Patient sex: M
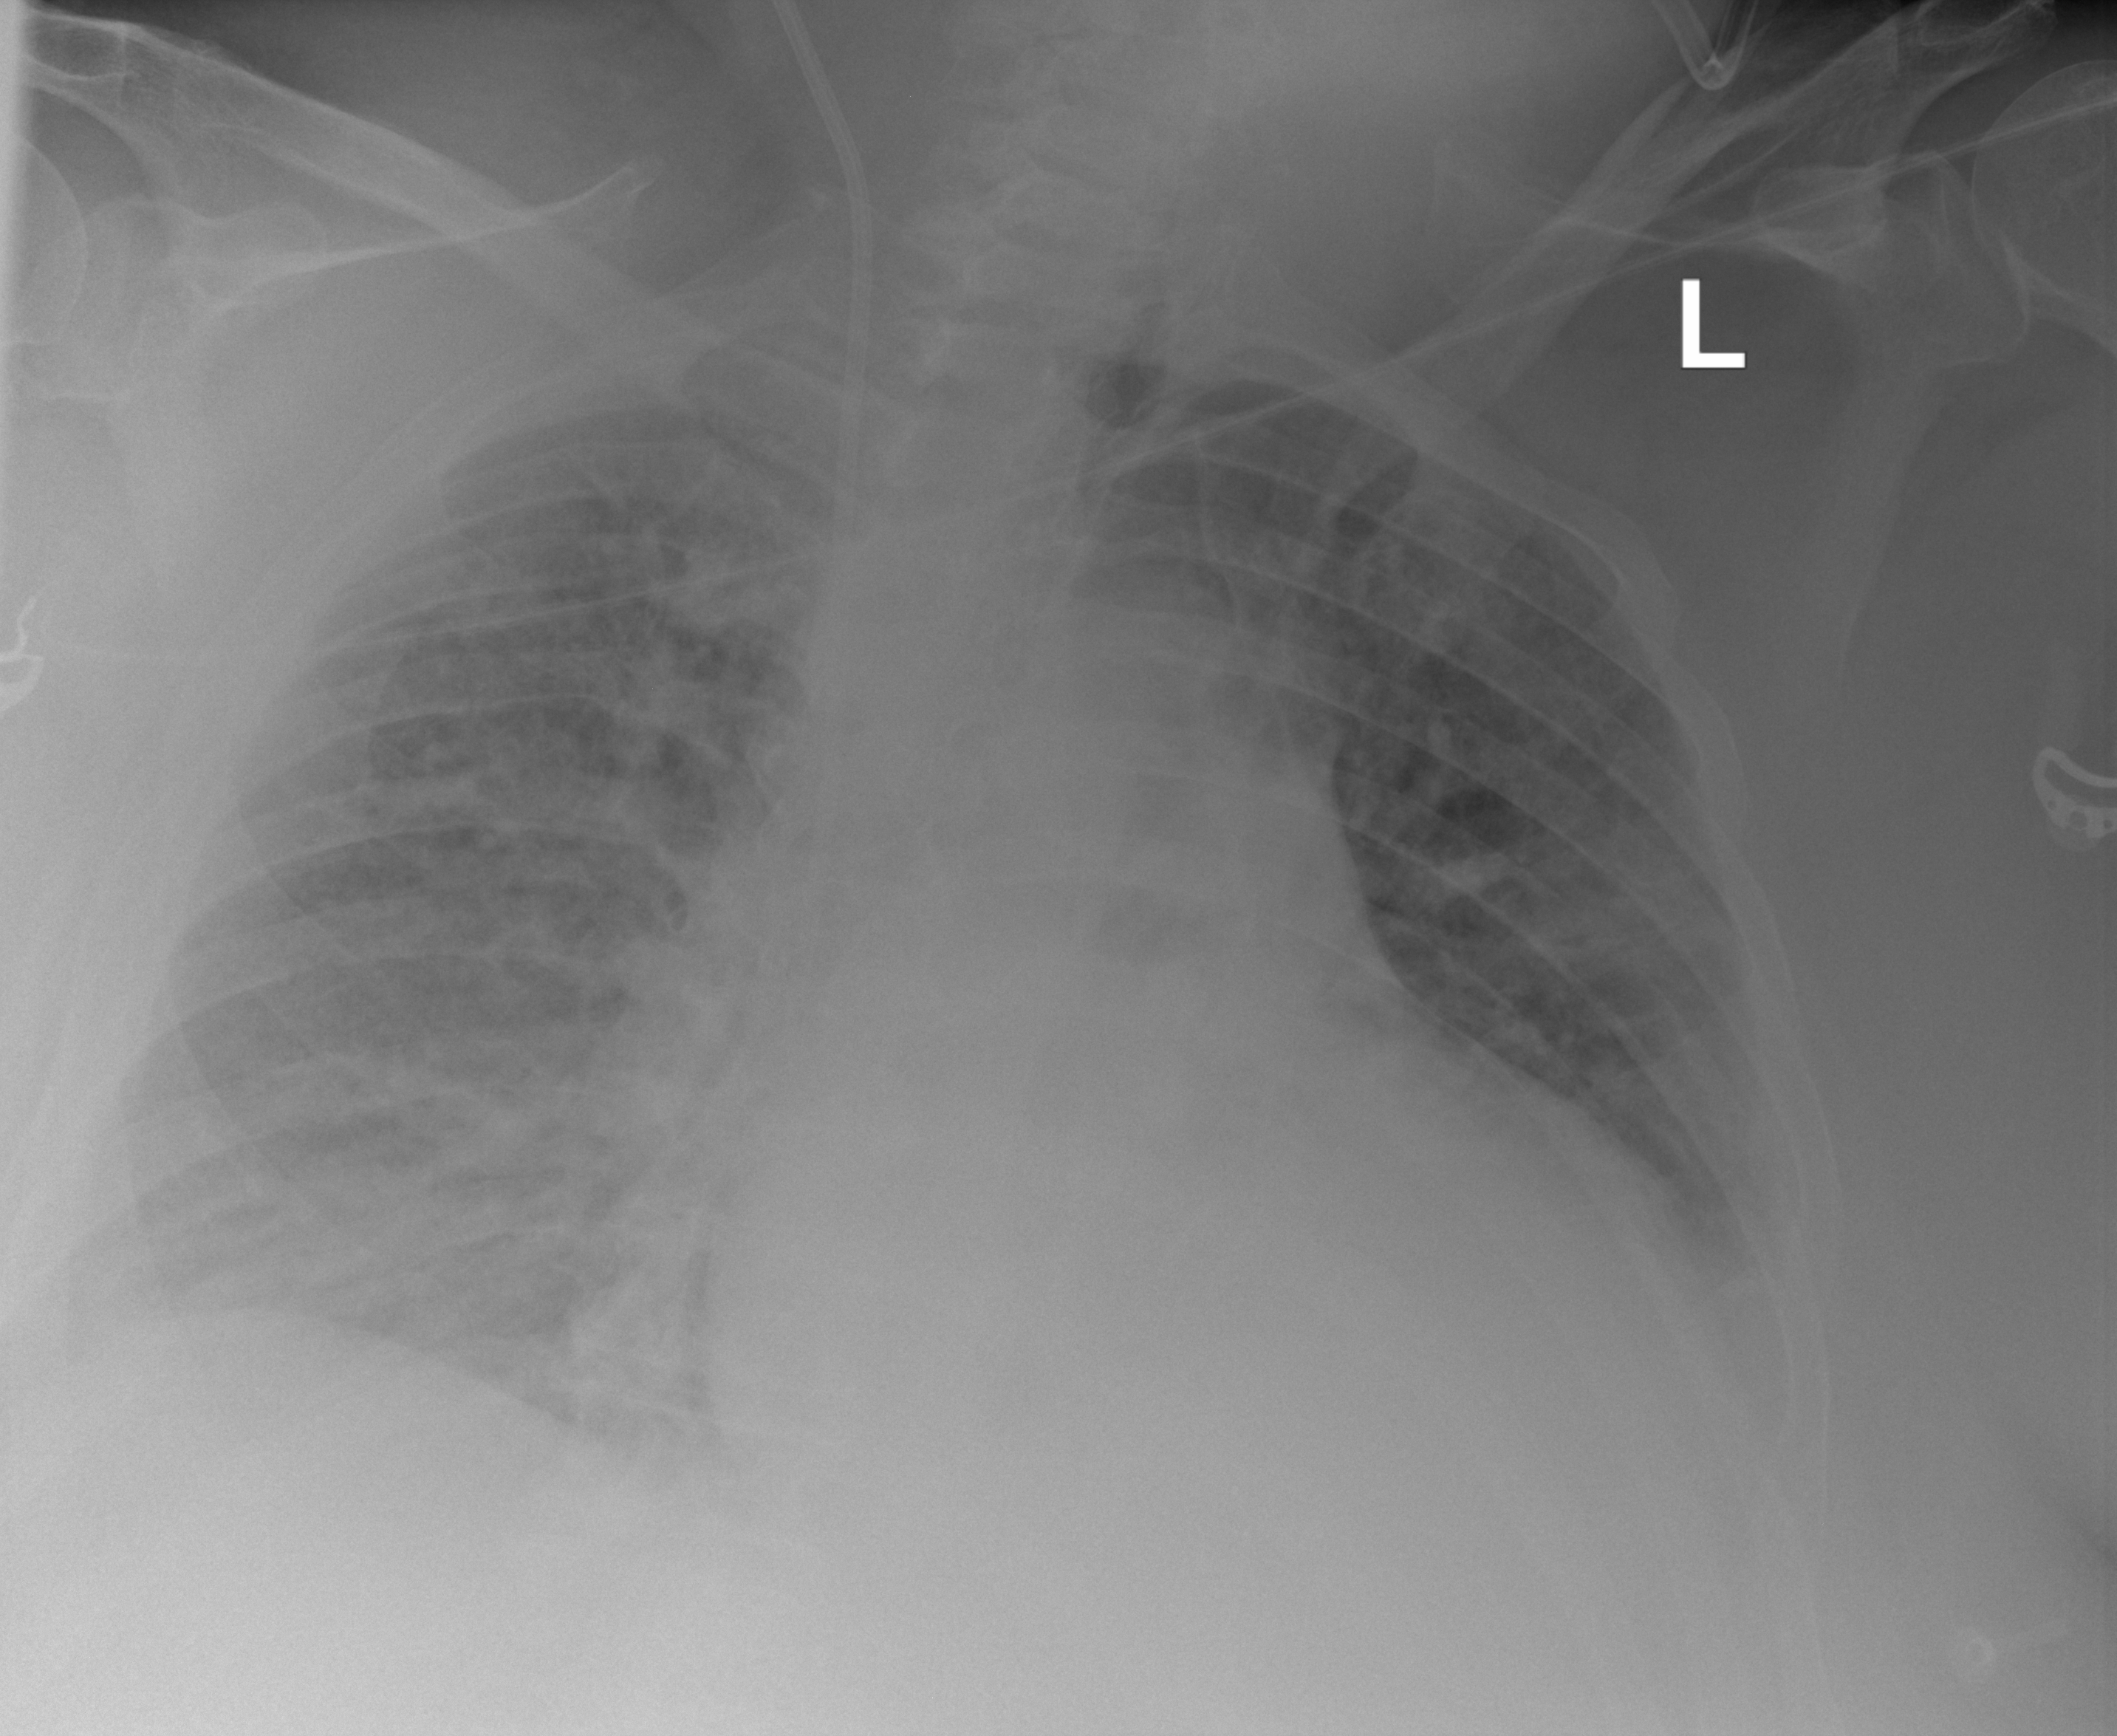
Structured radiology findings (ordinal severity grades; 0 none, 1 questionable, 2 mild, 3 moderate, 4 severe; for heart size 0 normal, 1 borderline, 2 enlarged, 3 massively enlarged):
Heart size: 2
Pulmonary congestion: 3
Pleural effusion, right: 2
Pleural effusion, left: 2
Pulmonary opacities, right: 1
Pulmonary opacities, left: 0
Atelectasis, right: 2
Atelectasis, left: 2